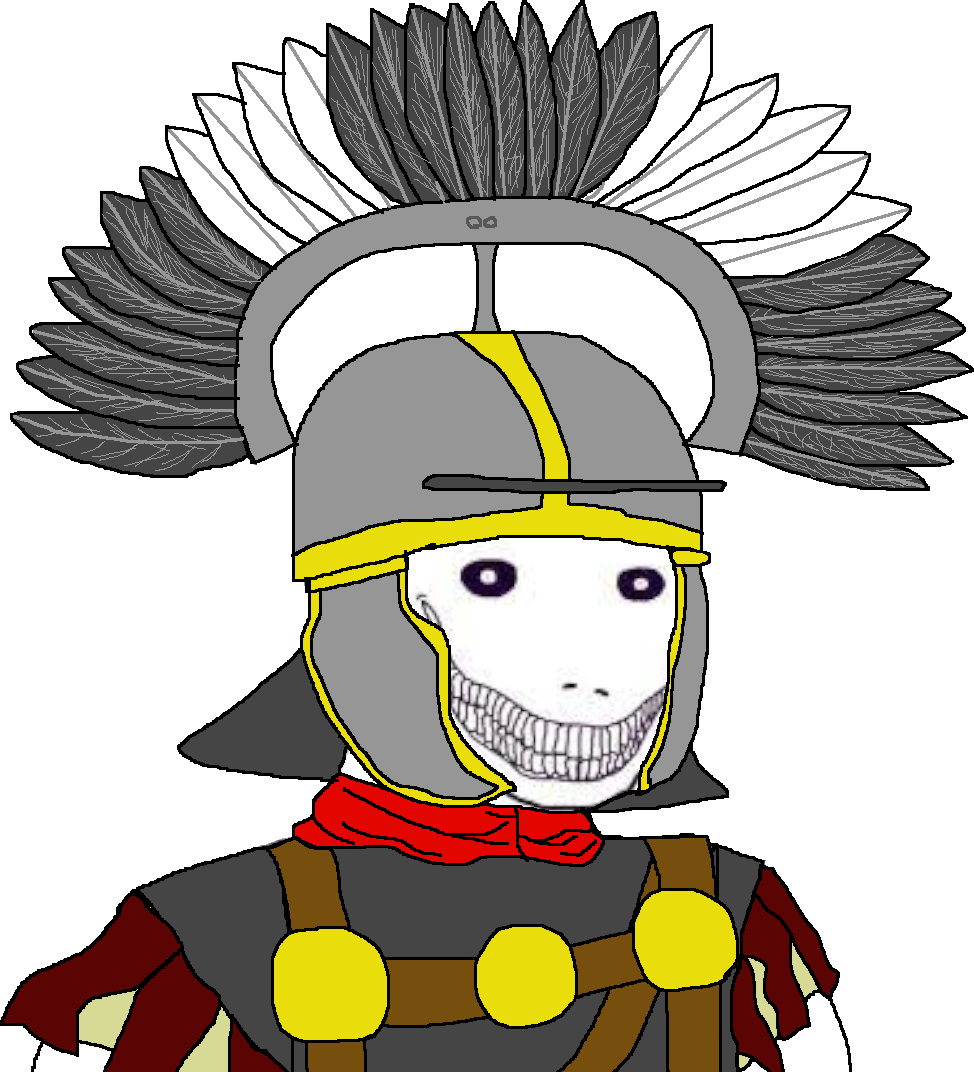
Label: 5_Oomer